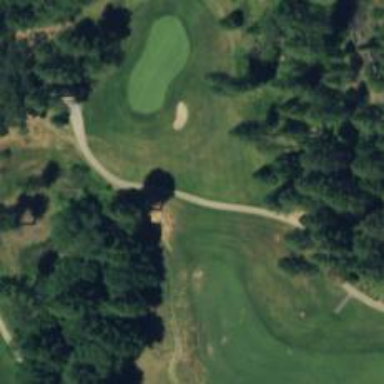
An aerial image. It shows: Golf hole.